Question: I am using a rangebar mschart to plot some data. Y axis represents the time ( total of 24 hours). The chart is plotting data correctly, but

'''
var IETable = (dt as System.ComponentModel.IListSource).GetList();
chChart.DataBindCrossTable(IETable, "Number", "", "Start,Finish", "");
foreach (Series sr in chChart.Series)
{
sr.ChartType = SeriesChartType.RangeBar;
sr.YValueType = ChartValueType.Time;
}
chChart.ChartAreas[0].AxisY.LabelStyle.Format = "h : tt";
chChart.ChartAreas[0].AxisY.Interval = 2;
chChart.ChartAreas[0].AxisY.IntervalType = DateTimeIntervalType.Hours;
chChart.ChartAreas[0].AxisY.IntervalOffset = 0;
chChart.ChartAreas[0].AxisY.IsMarksNextToAxis = true;
chChart.ChartAreas[0].AxisY.IsStartedFromZero = true;
'''
I also tried AxisY.Minimum=0 and AxisY.Maximum=1. This starts Y axis from 0 but then plotting is not visible.
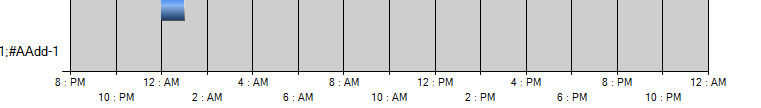
Answer: '''
DateTime minDate = new DateTime(0, 0, 0, 0, 0, 0);
DateTime maxDate = minDate.AddHours(24);
chChart.ChartAreas[0].AxisY.Minimum = minDate.ToOADate();
chChart.ChartAreas[0].AxisY.Maximum = maxDate.ToOADate();
'''
Try this. You might need to change the to fit the year and month etc when you will add stuff. Possible solution is to get with and substraction the hours, minutes and seconds